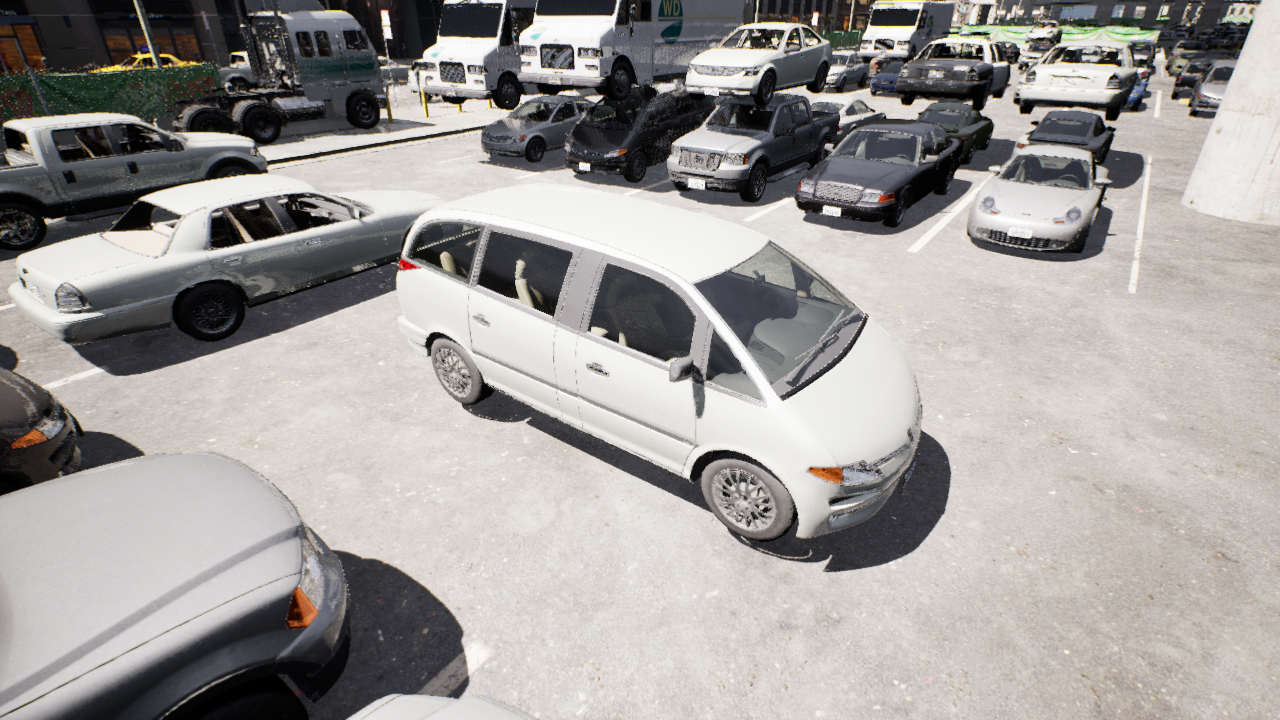
Venue: arterial
Lighting: clear day
Vehicle rig: minivan